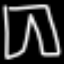
Label: pants